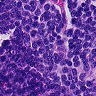
Metastatic tissue present: no